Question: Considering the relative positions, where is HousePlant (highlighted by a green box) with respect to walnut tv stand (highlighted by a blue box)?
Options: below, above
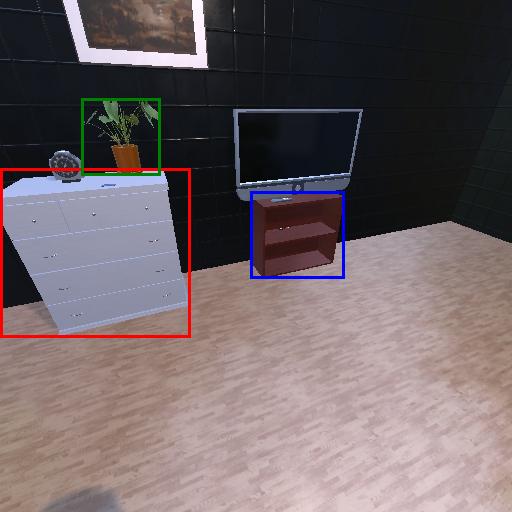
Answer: below